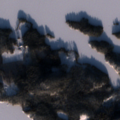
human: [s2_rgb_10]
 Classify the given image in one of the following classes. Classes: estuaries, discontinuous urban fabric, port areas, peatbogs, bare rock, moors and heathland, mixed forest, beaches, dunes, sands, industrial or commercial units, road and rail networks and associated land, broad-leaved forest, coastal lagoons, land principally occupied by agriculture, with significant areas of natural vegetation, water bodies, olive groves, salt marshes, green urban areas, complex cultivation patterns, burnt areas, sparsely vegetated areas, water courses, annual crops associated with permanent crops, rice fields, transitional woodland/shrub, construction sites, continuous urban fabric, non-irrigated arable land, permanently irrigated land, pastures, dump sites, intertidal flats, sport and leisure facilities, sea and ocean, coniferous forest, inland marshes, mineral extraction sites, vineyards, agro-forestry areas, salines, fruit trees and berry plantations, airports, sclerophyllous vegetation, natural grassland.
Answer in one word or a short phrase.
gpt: coniferous forest, water bodies